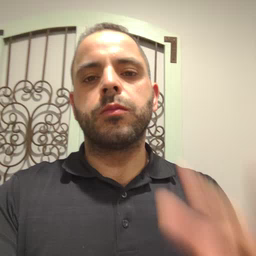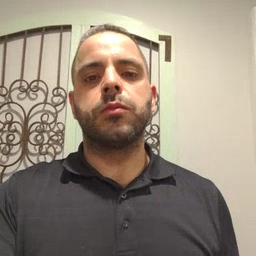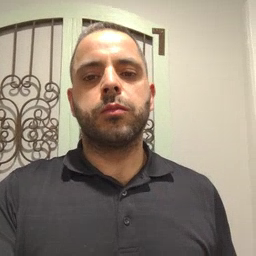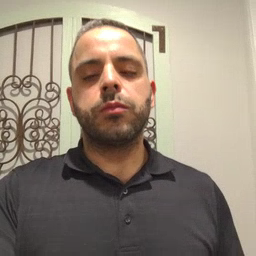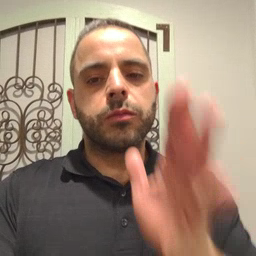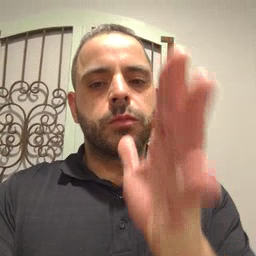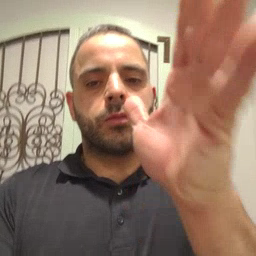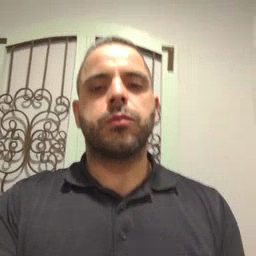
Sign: grandma